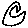
Label: moon